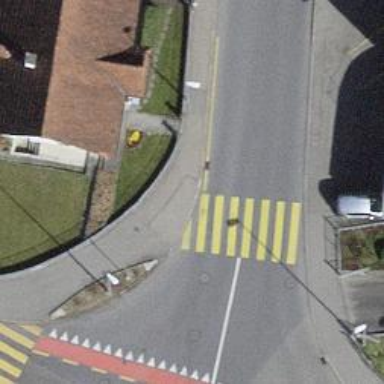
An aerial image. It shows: Kerb barrier.